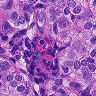
Metastatic tissue present: yes